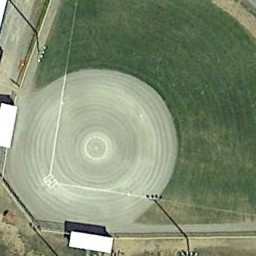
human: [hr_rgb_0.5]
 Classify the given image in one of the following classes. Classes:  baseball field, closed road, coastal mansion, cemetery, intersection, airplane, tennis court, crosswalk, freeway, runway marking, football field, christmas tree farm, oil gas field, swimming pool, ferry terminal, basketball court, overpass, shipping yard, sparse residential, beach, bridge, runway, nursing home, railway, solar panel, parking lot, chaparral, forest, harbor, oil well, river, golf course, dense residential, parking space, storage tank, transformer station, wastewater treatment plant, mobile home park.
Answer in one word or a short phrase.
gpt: baseball field